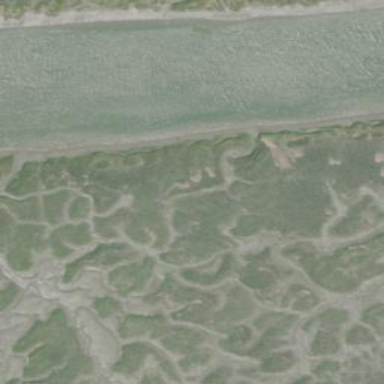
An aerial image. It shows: Wetland area influenced by tides.